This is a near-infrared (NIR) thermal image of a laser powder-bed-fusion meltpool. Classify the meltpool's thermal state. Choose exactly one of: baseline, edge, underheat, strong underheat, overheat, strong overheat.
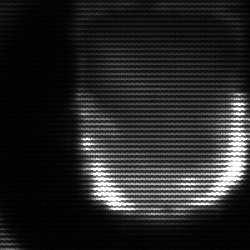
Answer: baseline